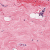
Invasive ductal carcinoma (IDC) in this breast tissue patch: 0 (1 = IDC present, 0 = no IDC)